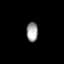
Tissue: lung
Cell type: T cells
Senescence score: 0.2162
Nuclear area (px): 225
Mean DAPI intensity: 154.018